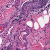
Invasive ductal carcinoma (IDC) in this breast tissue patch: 0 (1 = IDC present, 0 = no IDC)